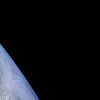
Label: space